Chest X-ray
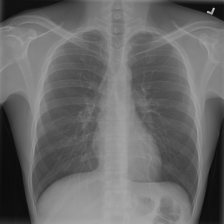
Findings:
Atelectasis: negative
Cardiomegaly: negative
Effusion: negative
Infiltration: negative
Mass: negative
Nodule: negative
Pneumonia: negative
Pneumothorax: negative
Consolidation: negative
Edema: negative
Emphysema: negative
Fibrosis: negative
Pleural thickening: negative
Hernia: negative